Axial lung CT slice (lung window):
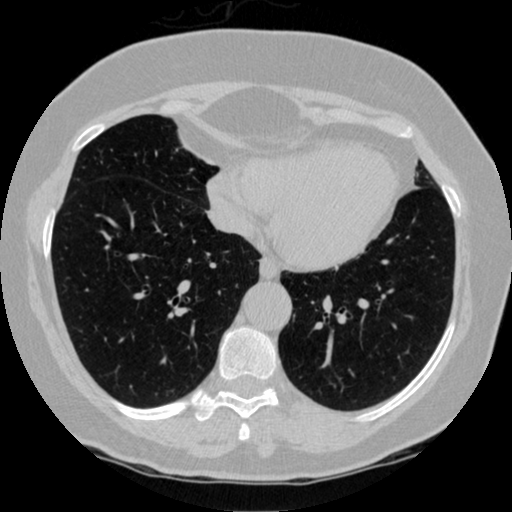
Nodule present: no